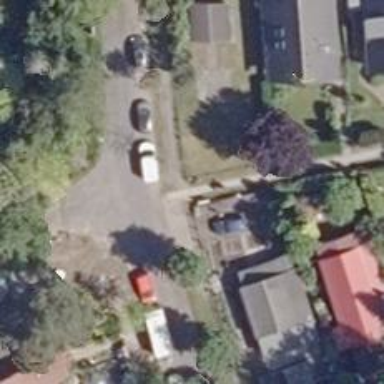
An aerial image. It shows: Footway with grade1 tracktype.